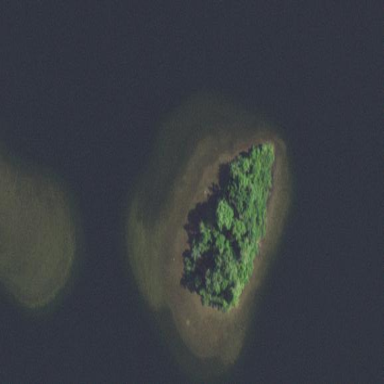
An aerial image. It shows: Islet.